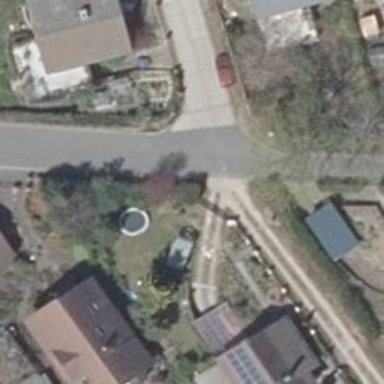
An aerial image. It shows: Residential road with concrete plates surface.